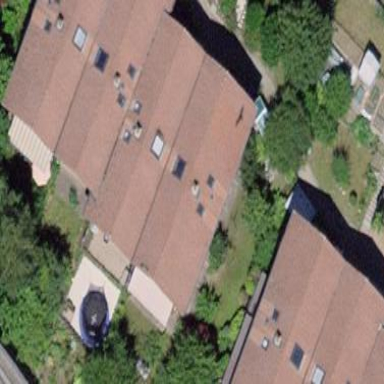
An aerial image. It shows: Residential building.